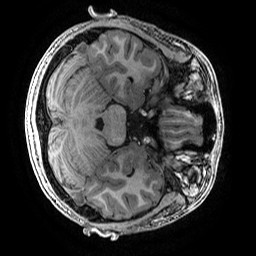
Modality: T1w
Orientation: axial
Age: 16
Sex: male
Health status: ill
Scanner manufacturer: ge
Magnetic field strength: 3 T
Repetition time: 0.007664 s
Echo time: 0.00342 s